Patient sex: M
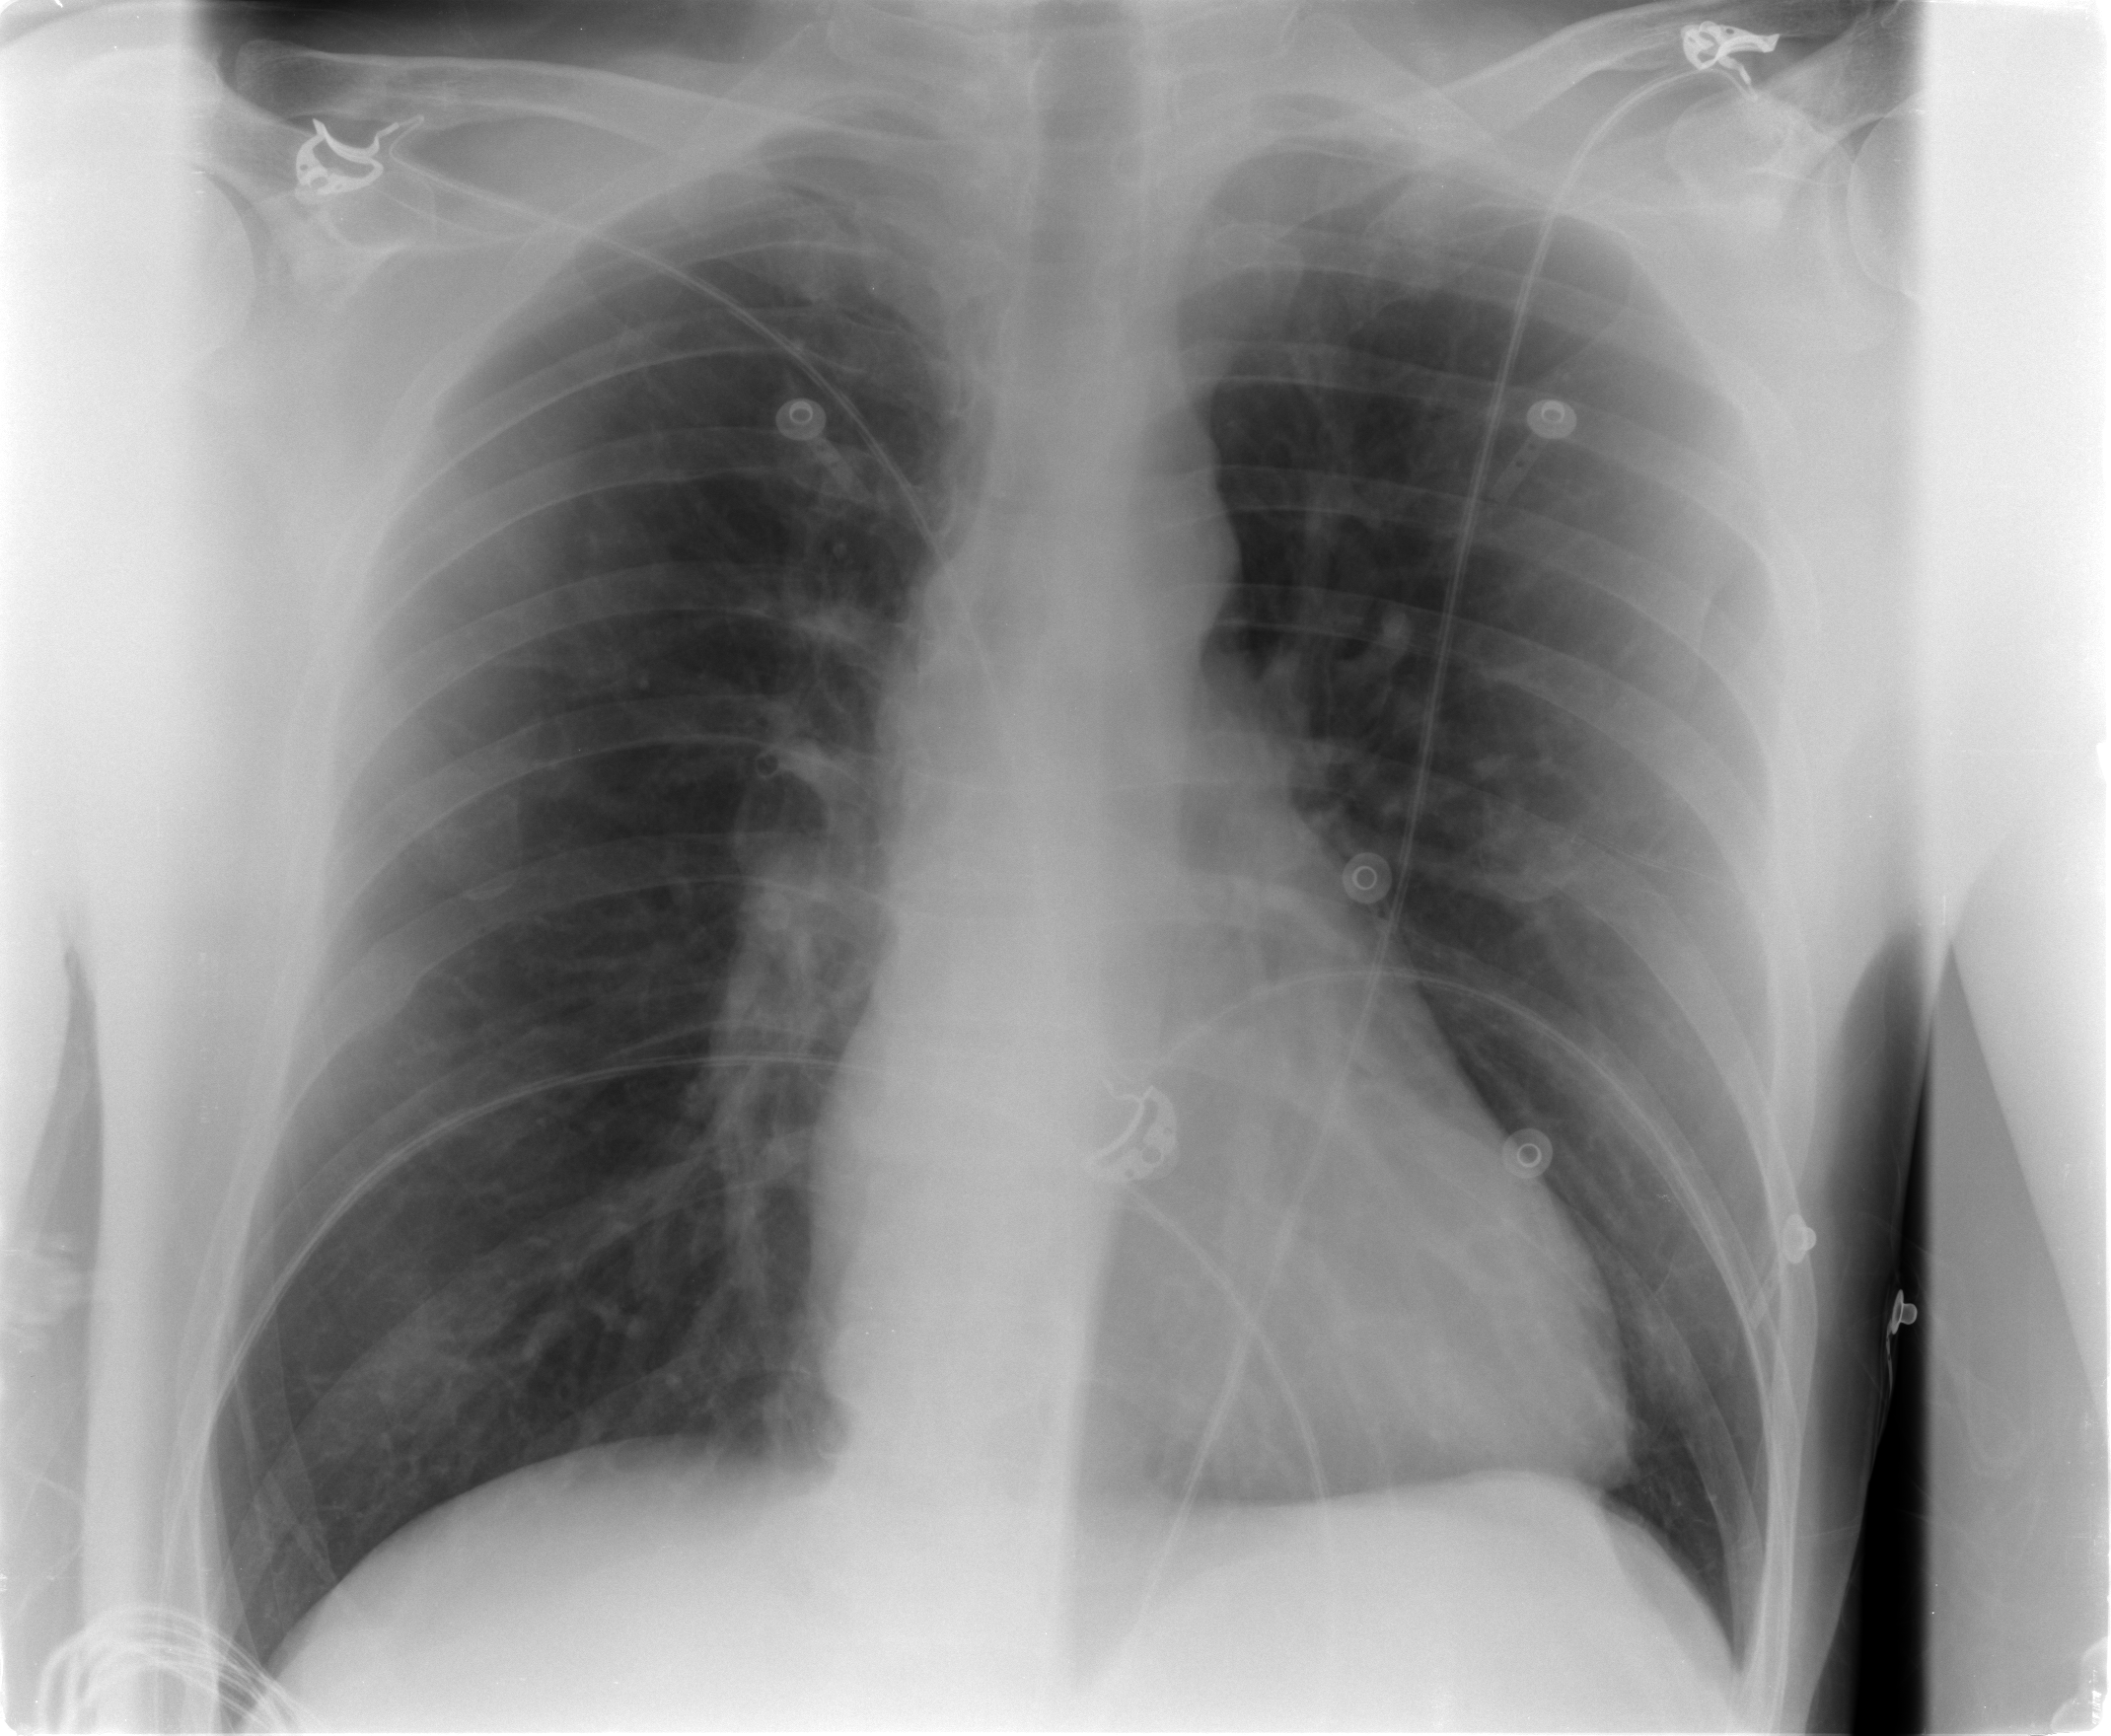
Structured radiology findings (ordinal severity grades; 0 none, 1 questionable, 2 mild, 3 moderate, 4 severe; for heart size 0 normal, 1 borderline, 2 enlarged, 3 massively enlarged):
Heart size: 0
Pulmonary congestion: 1
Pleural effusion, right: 0
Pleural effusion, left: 0
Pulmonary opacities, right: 0
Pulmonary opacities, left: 0
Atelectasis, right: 0
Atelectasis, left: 0